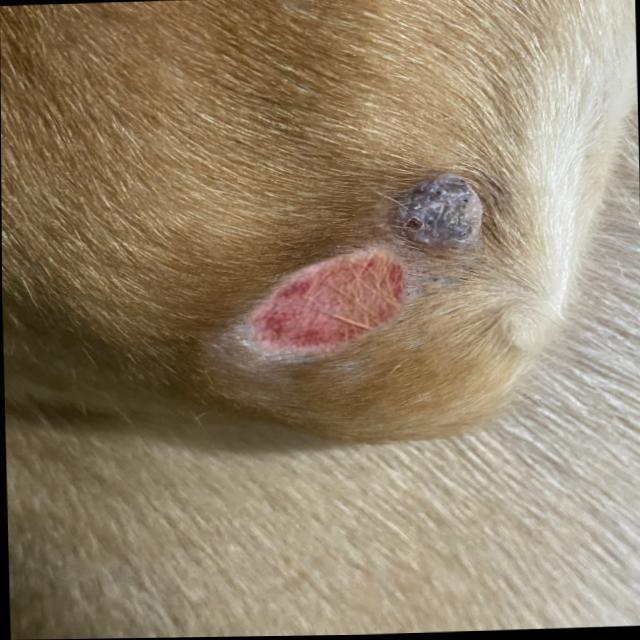
Canine ringworm (Dermatophytosis) — fungal infection caused by Microsporum or Trichophyton. Presents with circular alopecia, scaling, crusting, and broken hairs.